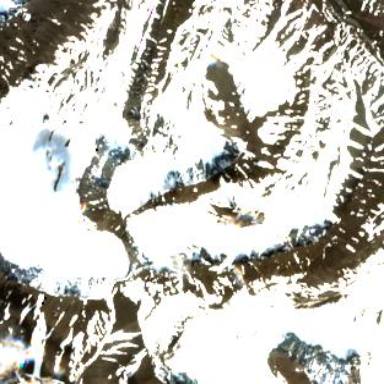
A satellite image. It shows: Majestic glacier in the distance.